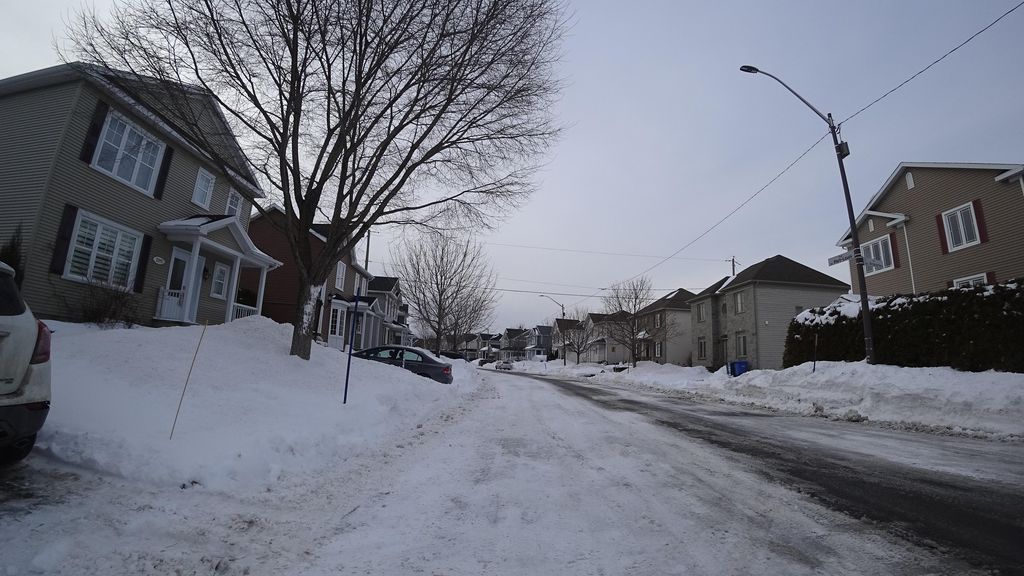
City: quebec_city